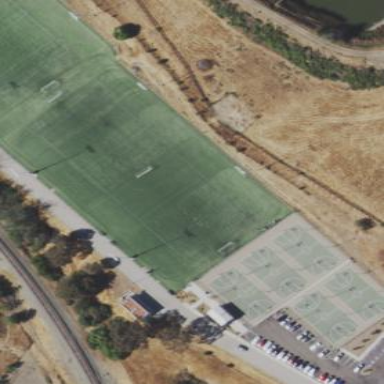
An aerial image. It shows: Artificial turf soccer pitch for leisure sports.